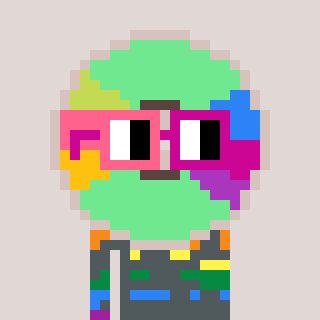
a pixel art character with square pink and red glasses, a cd-shaped head and a teal-colored body on a warm background